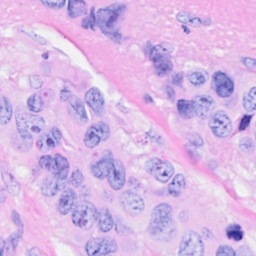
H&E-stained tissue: Breast